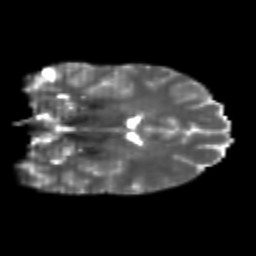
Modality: T2w
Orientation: coronal
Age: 21
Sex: female
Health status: healthy
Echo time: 0.074 s